Question:
I'm wondering if there is a keyboard shortcut in Visual Studio 2019 to open this little tab dropdown menu. If it exists, I can't seem to find it.
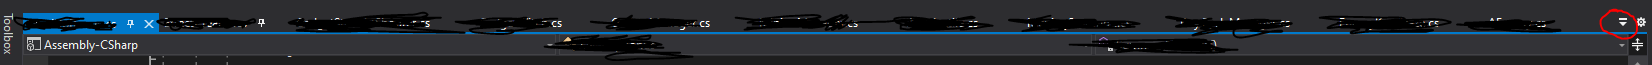
Answer: It is CTRL + ALT + DownArrow assigned by default to the Window.ShowEzMDIFileList command.